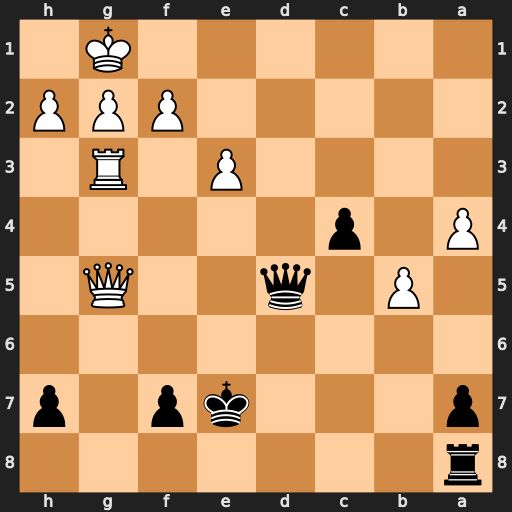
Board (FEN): r7/p3kp1p/8/1P1q2Q1/P1p5/4P1R1/5PPP/6K1
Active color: b
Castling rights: -
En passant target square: -
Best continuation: Qxg5 Rxg5 Rc8 Rd5 c3